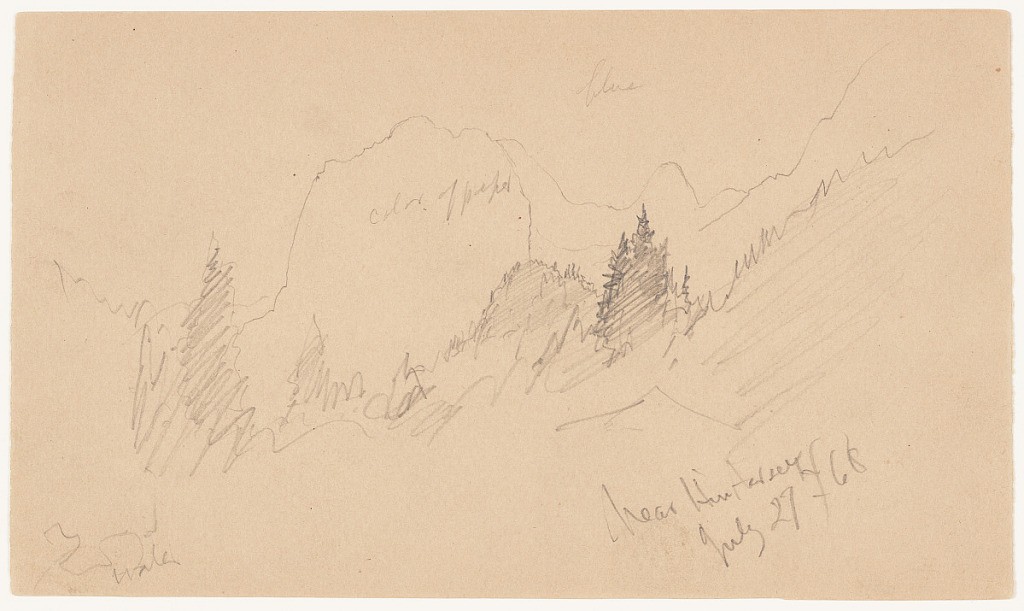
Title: Near Hintersee, Germany
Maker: Frederic Edwin Church, American, 1826–1900
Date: July 27, 1868
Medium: Graphite on tan laid paper; verso: graphite
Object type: drawing
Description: Landscape sketch near Hintersee, Germany showing a view of a wooded, sloping mountainside in the foreground and the outline of a tall, craggy alpine range in the background.

Verso: Landscape sketch showing a view the tall, sheer, rocky alps near Hintersee, Germany. In the foreground, a wooded slope is loosely rendered, leading to a view of mountains in the middle distance at center. One tall, rounded mountain looms over the landscape.